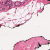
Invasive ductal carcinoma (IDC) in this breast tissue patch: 0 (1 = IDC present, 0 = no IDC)